二年级 · 算术

答: 丽丽最多能划 ( ) 小时。
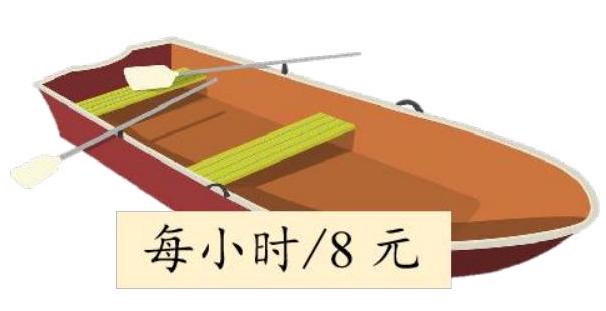
答案: $50 \div 8=6$ (小时) $\cdots \cdots 2$ (元)

答: 丽丽最多能划 6 小时。